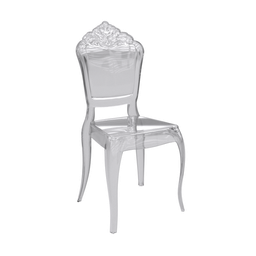
Label: furniture